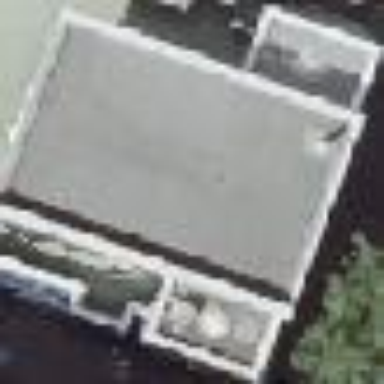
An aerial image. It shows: Part of building.